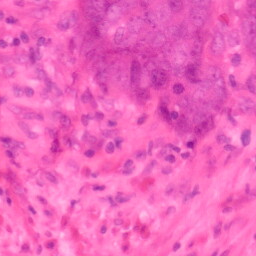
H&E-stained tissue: Colon